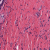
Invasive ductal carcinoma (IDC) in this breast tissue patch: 0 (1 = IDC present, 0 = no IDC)